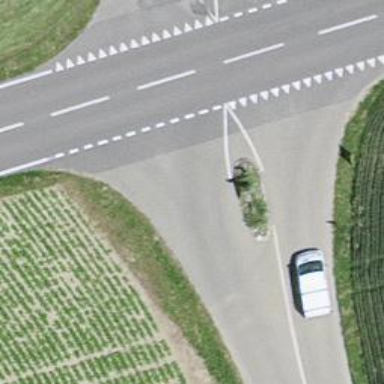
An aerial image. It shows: Traffic calming island.